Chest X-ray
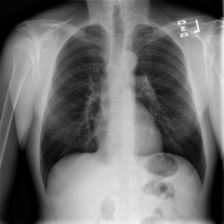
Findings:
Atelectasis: negative
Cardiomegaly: negative
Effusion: negative
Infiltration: negative
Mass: negative
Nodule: negative
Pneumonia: negative
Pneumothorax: negative
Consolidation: negative
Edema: negative
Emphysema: negative
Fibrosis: negative
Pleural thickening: negative
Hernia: negative